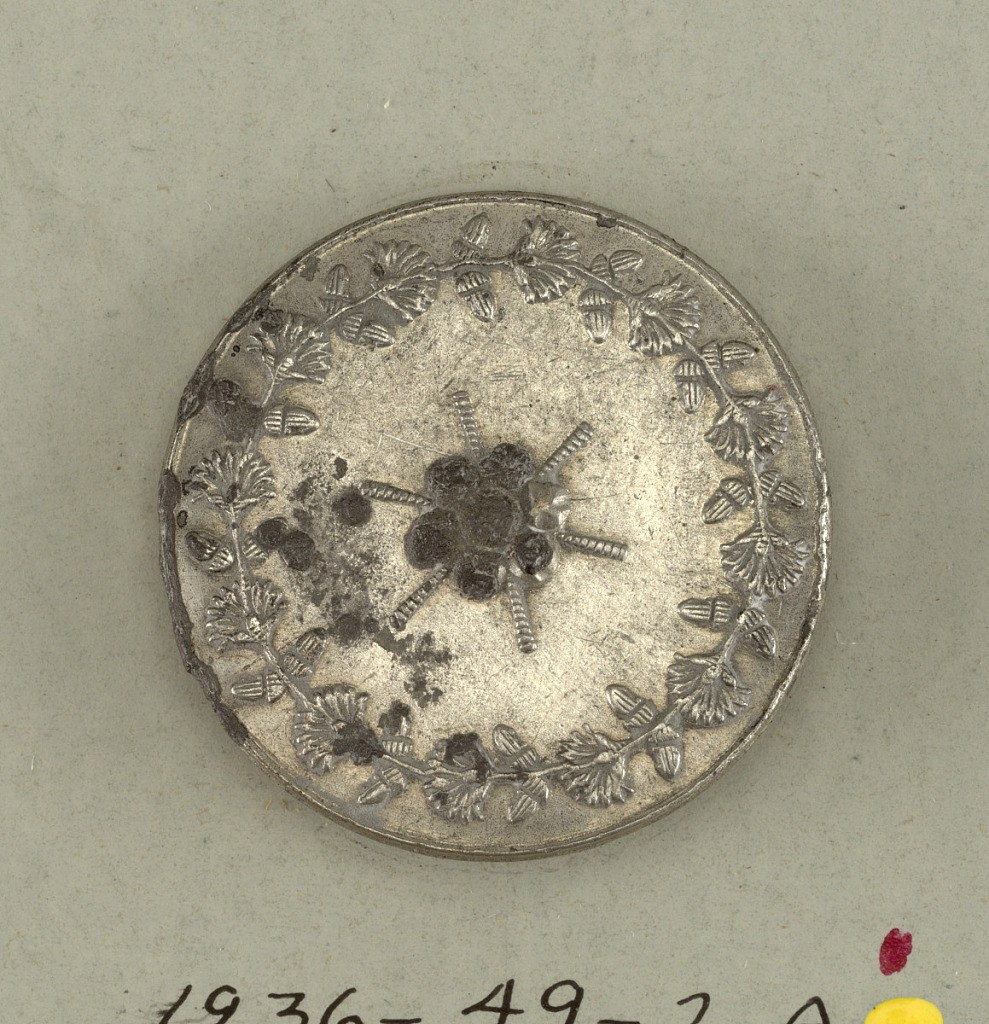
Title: Button
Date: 18th century
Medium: Lead
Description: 1936-49-2-a: On card 50
Round buttons with embossed design. Wr...